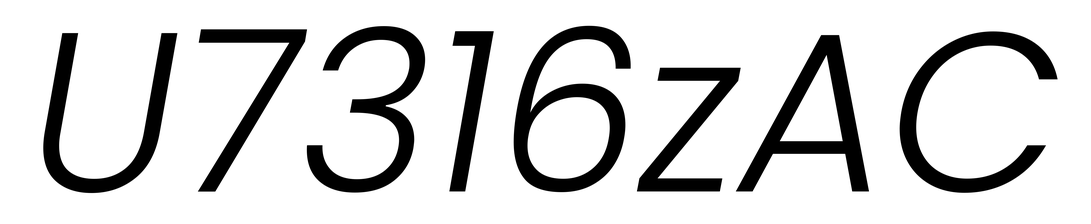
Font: Poppins-LightItalic